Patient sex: M
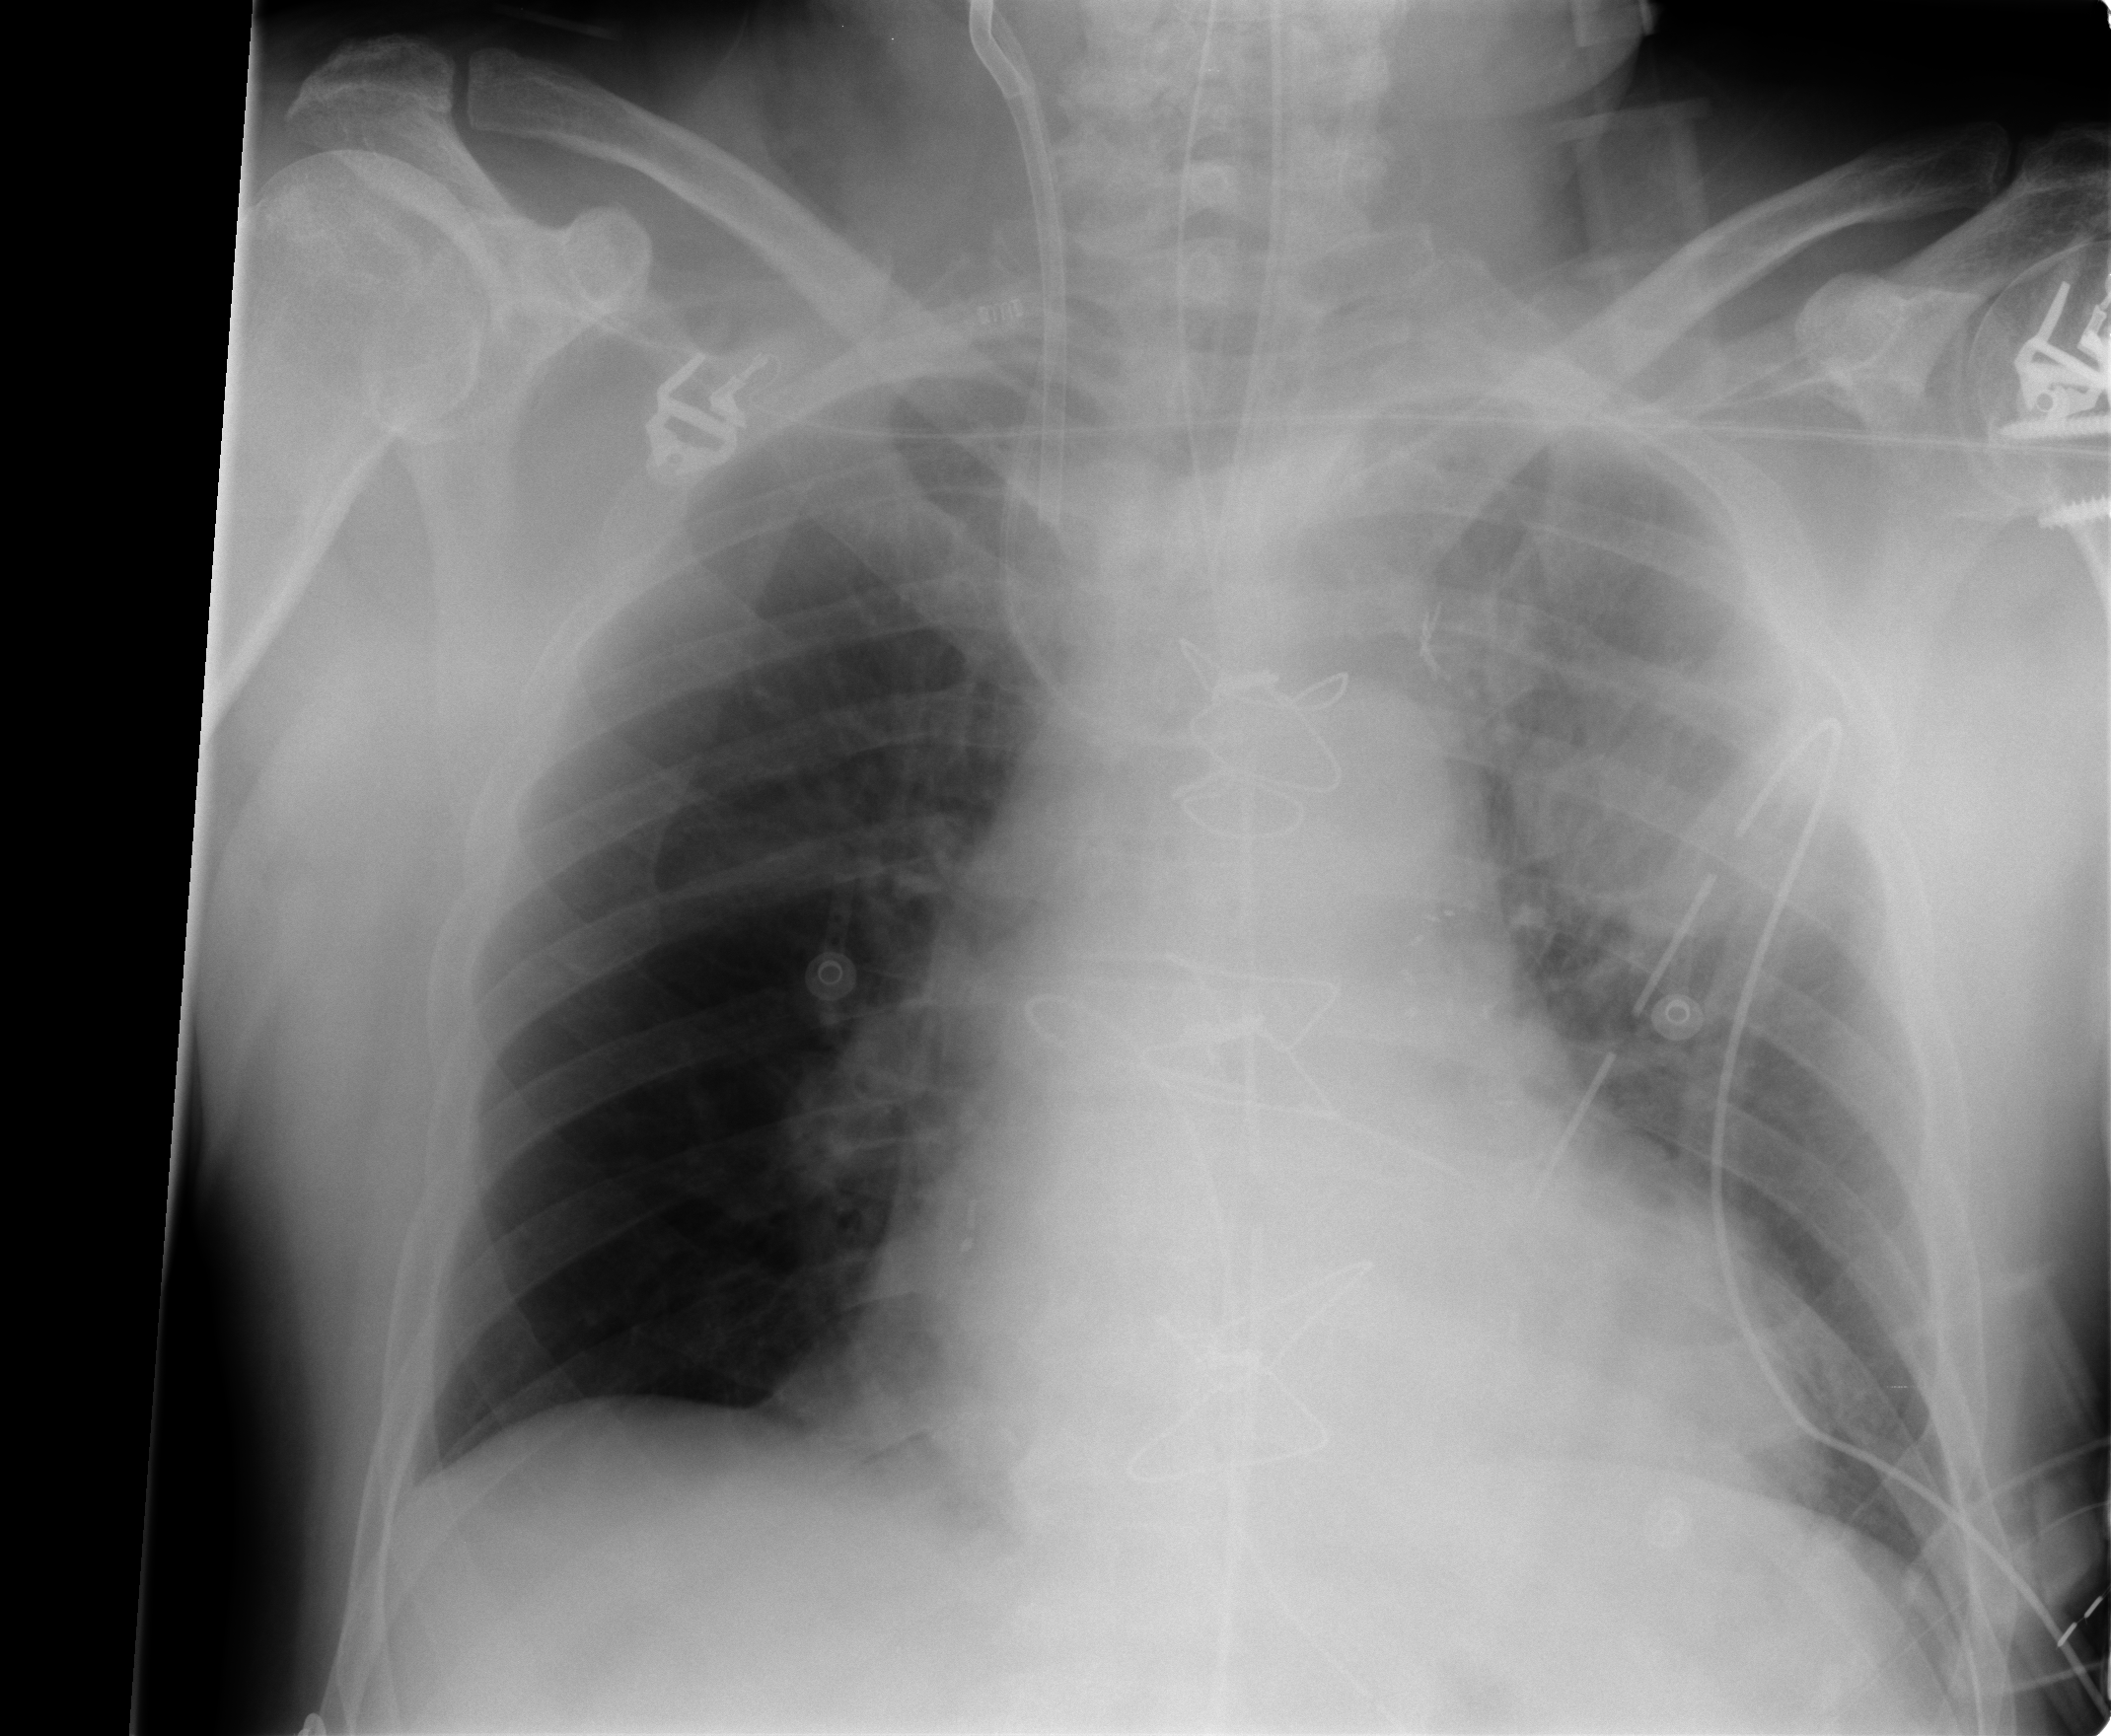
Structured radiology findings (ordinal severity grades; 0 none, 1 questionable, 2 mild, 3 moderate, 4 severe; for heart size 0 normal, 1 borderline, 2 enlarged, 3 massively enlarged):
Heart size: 2
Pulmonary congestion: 1
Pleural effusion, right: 0
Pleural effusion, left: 0
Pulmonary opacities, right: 0
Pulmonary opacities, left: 0
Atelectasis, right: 0
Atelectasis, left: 2